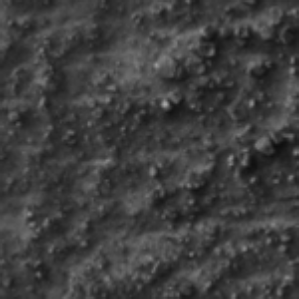
Label: frost